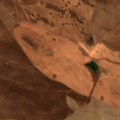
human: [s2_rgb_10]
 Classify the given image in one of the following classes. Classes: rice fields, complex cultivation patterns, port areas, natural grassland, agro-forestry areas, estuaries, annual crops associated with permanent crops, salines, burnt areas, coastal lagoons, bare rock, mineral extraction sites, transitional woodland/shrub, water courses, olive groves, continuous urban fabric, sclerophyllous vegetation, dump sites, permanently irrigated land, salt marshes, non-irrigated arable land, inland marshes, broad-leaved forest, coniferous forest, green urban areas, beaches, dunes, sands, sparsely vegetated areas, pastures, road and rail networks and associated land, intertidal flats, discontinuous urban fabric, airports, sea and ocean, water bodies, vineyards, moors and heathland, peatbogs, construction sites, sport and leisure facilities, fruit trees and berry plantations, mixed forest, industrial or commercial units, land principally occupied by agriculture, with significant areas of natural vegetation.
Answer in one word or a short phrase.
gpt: non-irrigated arable land